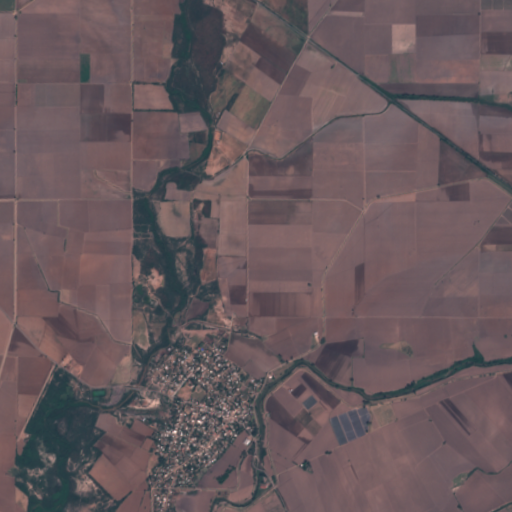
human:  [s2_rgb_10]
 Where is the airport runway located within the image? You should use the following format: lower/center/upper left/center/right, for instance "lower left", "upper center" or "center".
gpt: The airport runway is located in the lower left of the image.
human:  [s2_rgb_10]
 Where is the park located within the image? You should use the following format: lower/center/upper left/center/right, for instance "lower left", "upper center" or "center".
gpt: The park is located in the lower center of the image.
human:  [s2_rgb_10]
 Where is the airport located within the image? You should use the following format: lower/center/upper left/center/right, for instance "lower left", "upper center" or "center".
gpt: There is no airport in the image.